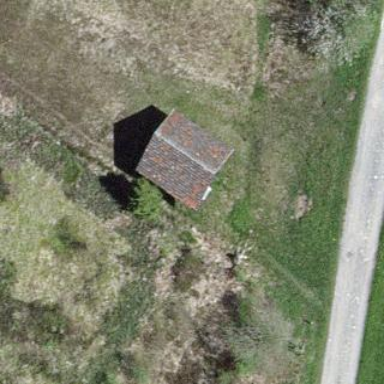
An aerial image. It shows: Hut.